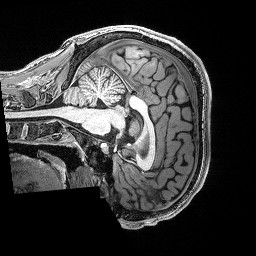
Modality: T1w
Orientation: sagittal
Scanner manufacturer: siemens
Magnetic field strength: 3 T
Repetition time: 2.53 s
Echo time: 0.0033 s